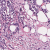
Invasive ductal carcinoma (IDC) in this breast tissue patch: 1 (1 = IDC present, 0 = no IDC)